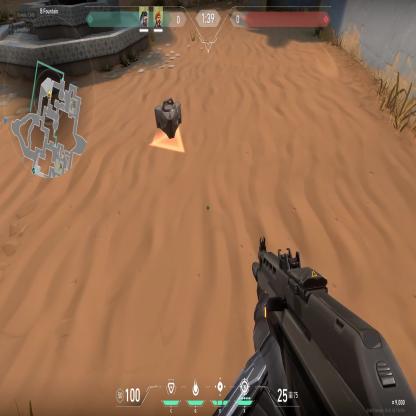
Label: dropped spike